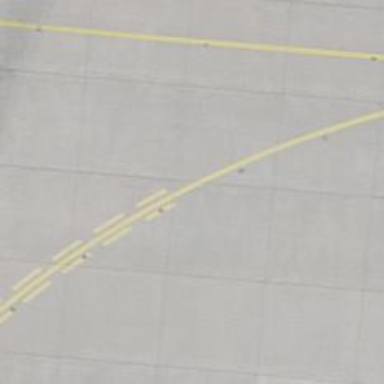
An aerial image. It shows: View of taxiway at the airport.